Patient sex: M
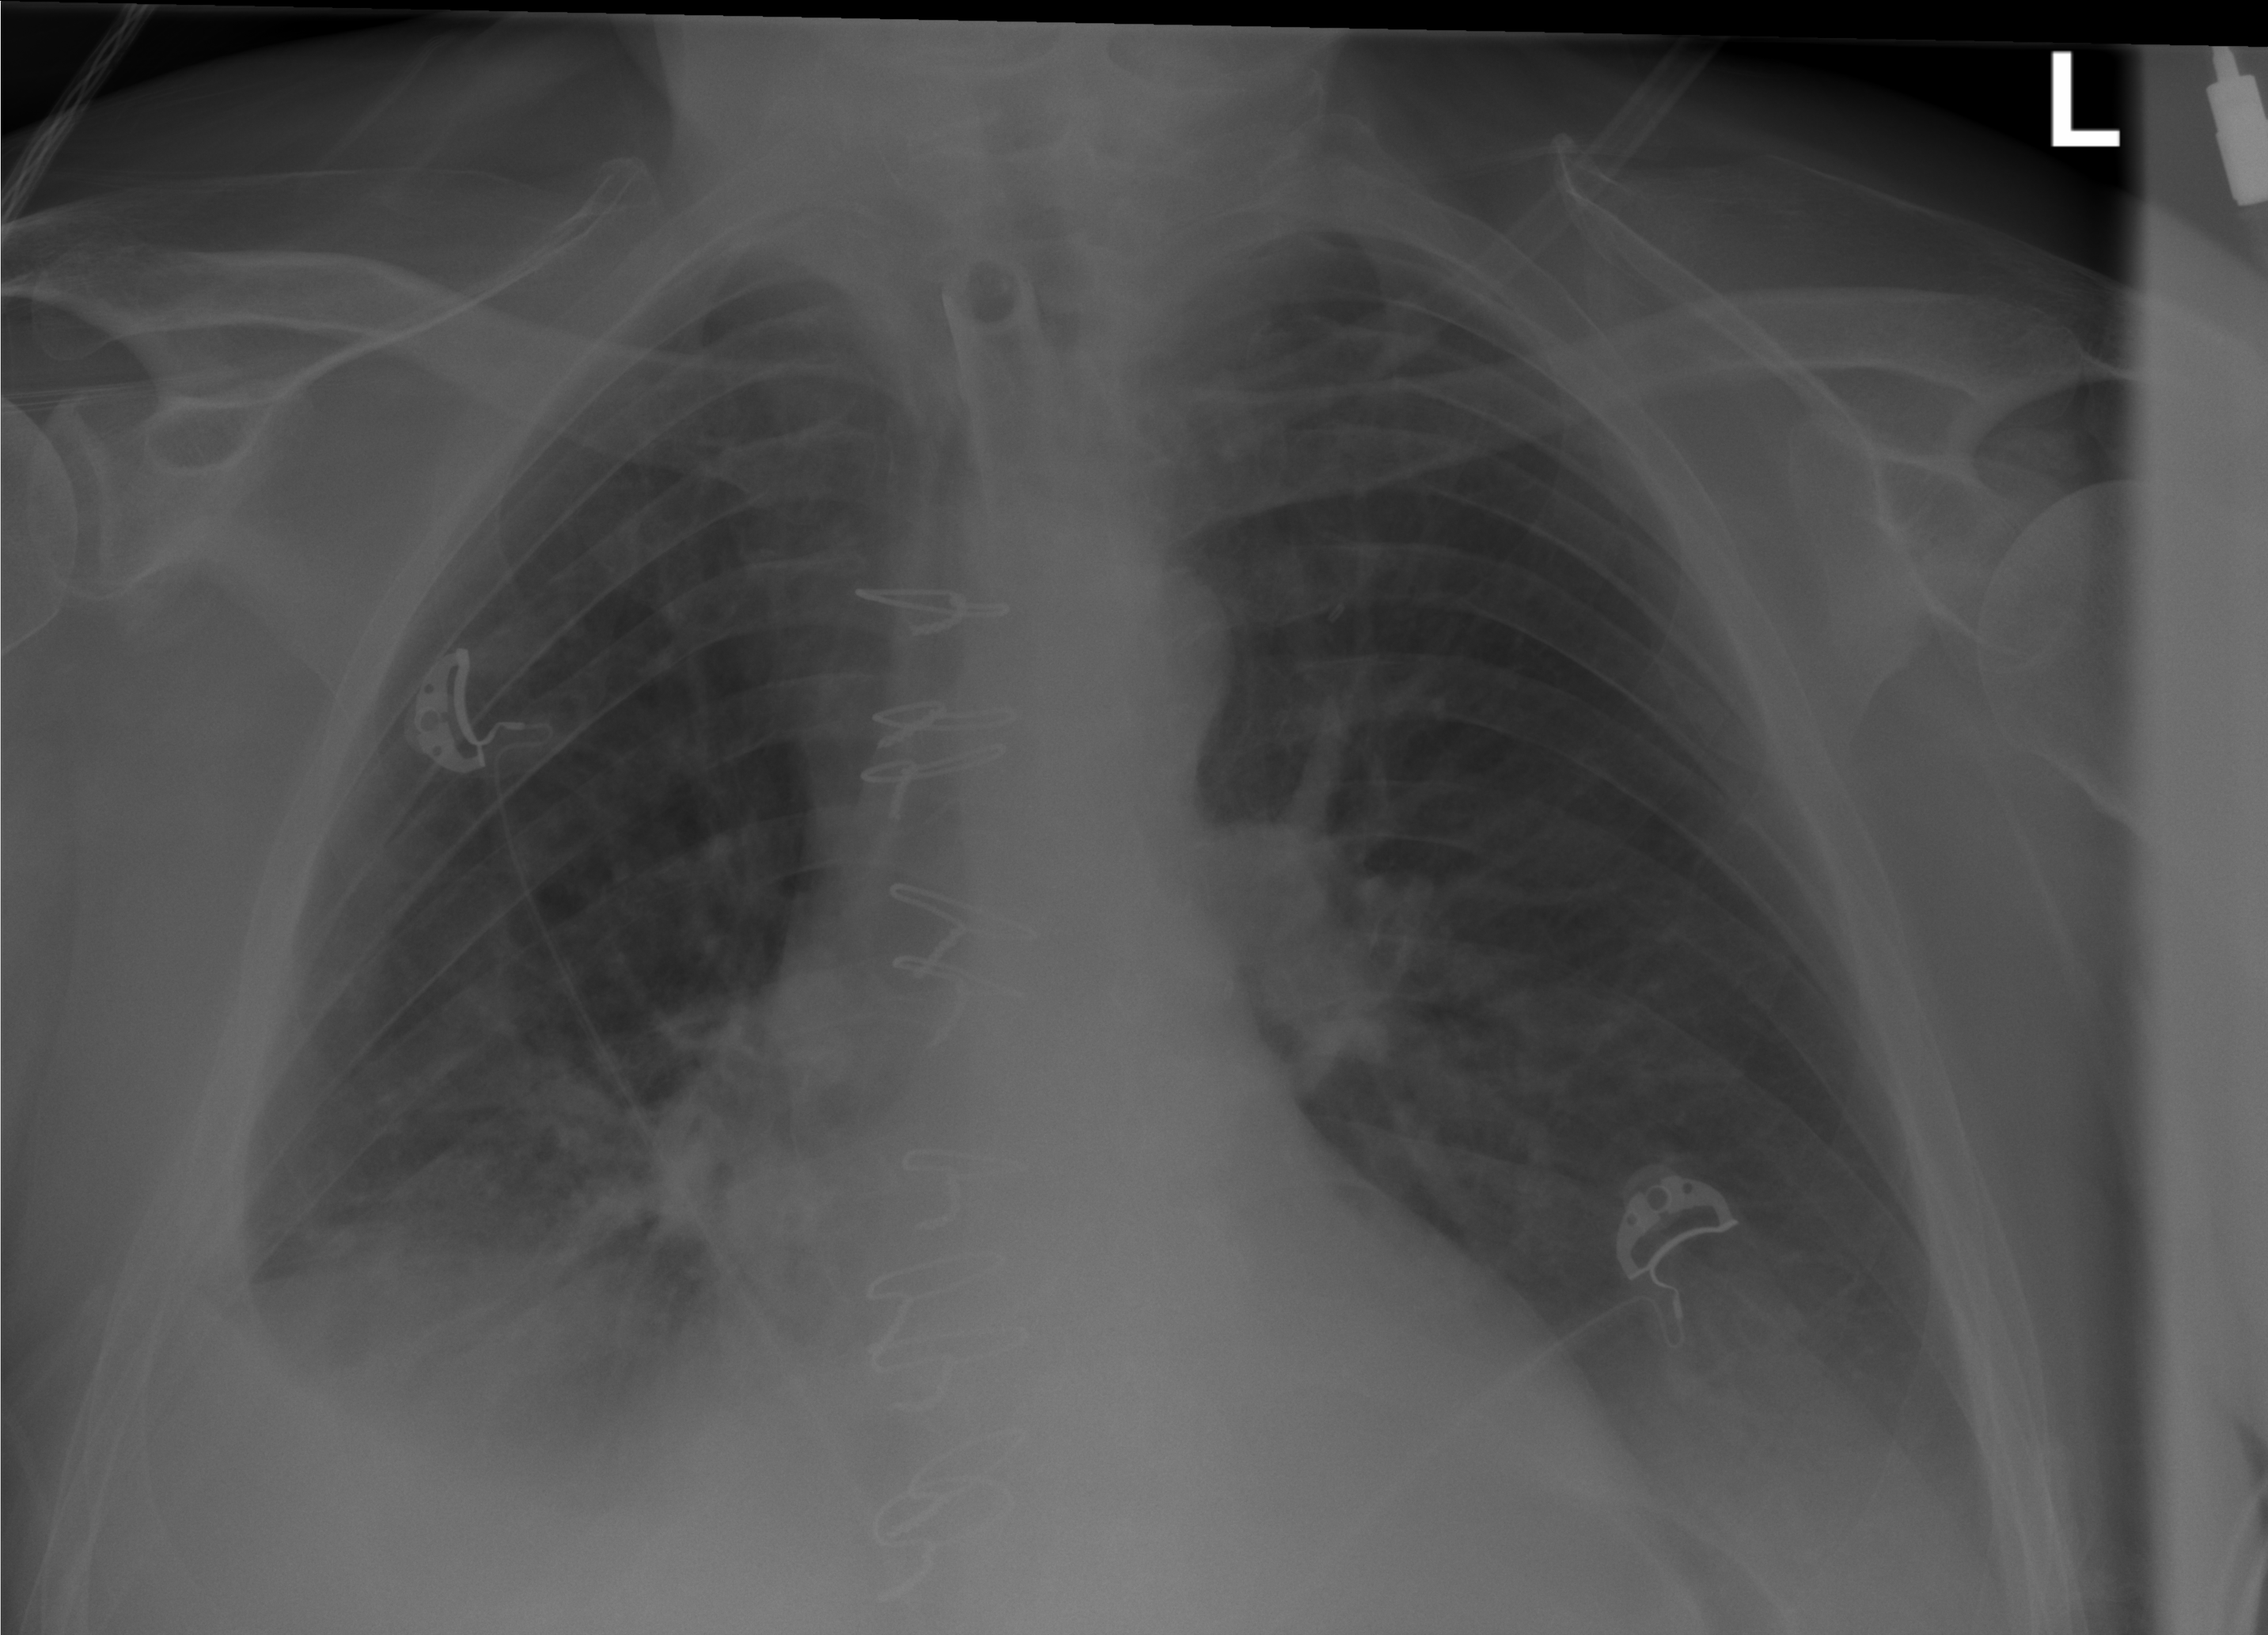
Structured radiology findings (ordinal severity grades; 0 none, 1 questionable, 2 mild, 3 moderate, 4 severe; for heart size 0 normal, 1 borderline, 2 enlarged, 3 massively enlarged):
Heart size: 2
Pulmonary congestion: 1
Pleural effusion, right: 0
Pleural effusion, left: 1
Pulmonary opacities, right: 2
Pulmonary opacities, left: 2
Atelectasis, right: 2
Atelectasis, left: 2